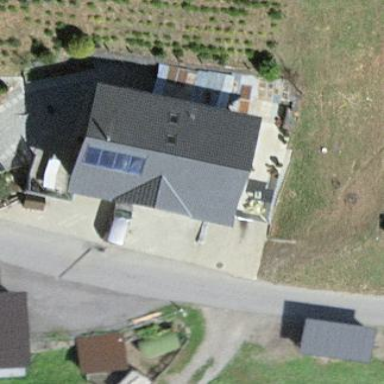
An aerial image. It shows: Simple and straightforward house.